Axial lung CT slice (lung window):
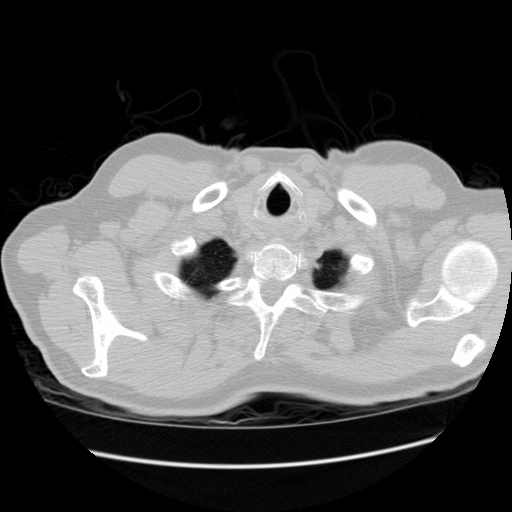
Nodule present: no